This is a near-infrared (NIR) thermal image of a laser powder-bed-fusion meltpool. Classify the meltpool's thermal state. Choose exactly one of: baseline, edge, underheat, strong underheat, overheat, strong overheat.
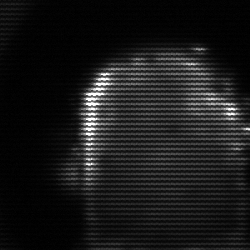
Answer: baseline